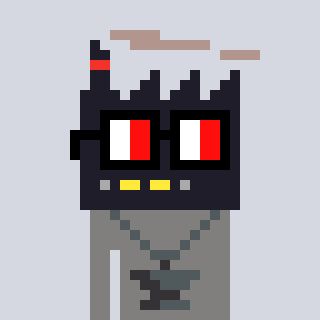
a pixel art character with square glasses with black frames and red eyes, a factory-shaped head and a bluegrey-colored body on a cool background